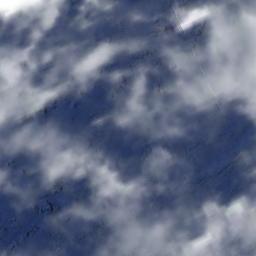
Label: cloud